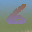
Label: 6